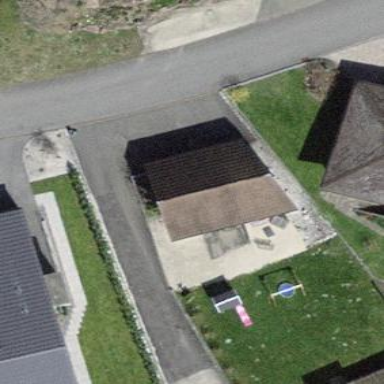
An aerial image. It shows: Garage with tiled roof.